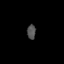
Tissue: skin
Cell type: T cells
Senescence score: 0.6789
Nuclear area (px): 120
Mean DAPI intensity: 81.658